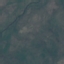
Land use / land cover class: HerbaceousVegetation